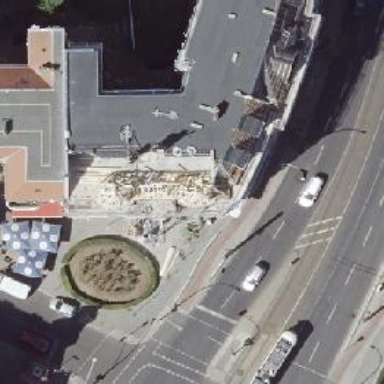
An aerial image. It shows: Fast food establishment.